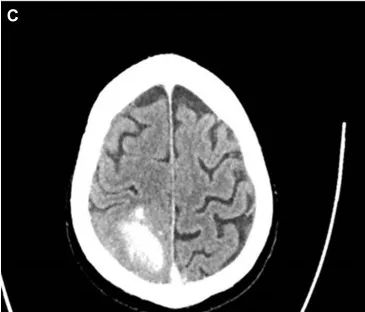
Cerebral sinus vein thrombosis at presentation. Star mark signifies sinus vein thrombosis. (C,D) Right parenchymal hemorrhages and subarachnoid hemorrhage, transverse view, CT without contrast. CT, computed tomography.
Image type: radiology (ct)